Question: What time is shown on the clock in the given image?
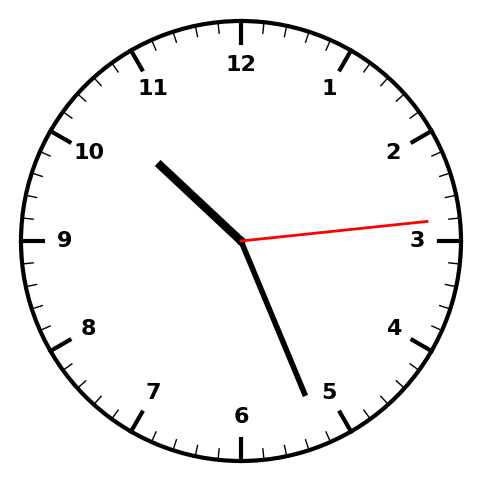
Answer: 10:26:14